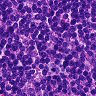
Metastatic tissue present: no